Brain MRI, t2w sequence, axial 2D slice.
Patient: age 40, sex F, weight 78 kg, height 1.78 m
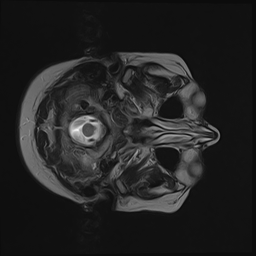